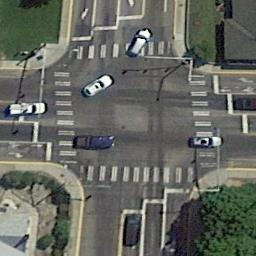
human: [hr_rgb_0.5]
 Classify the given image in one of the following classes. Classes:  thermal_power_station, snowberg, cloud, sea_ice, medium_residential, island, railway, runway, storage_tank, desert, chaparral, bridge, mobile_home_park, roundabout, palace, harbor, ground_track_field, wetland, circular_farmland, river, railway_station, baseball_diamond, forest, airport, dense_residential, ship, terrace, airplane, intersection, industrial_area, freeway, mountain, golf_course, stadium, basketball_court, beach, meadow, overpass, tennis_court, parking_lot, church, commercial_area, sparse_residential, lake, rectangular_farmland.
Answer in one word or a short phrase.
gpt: intersection